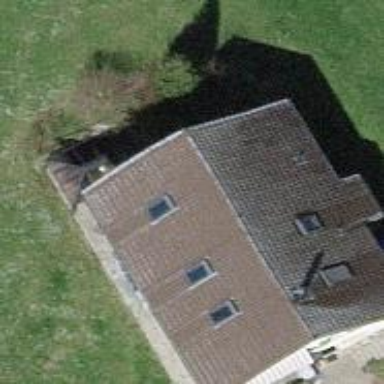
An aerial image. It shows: Simple and straightforward house.